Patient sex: M
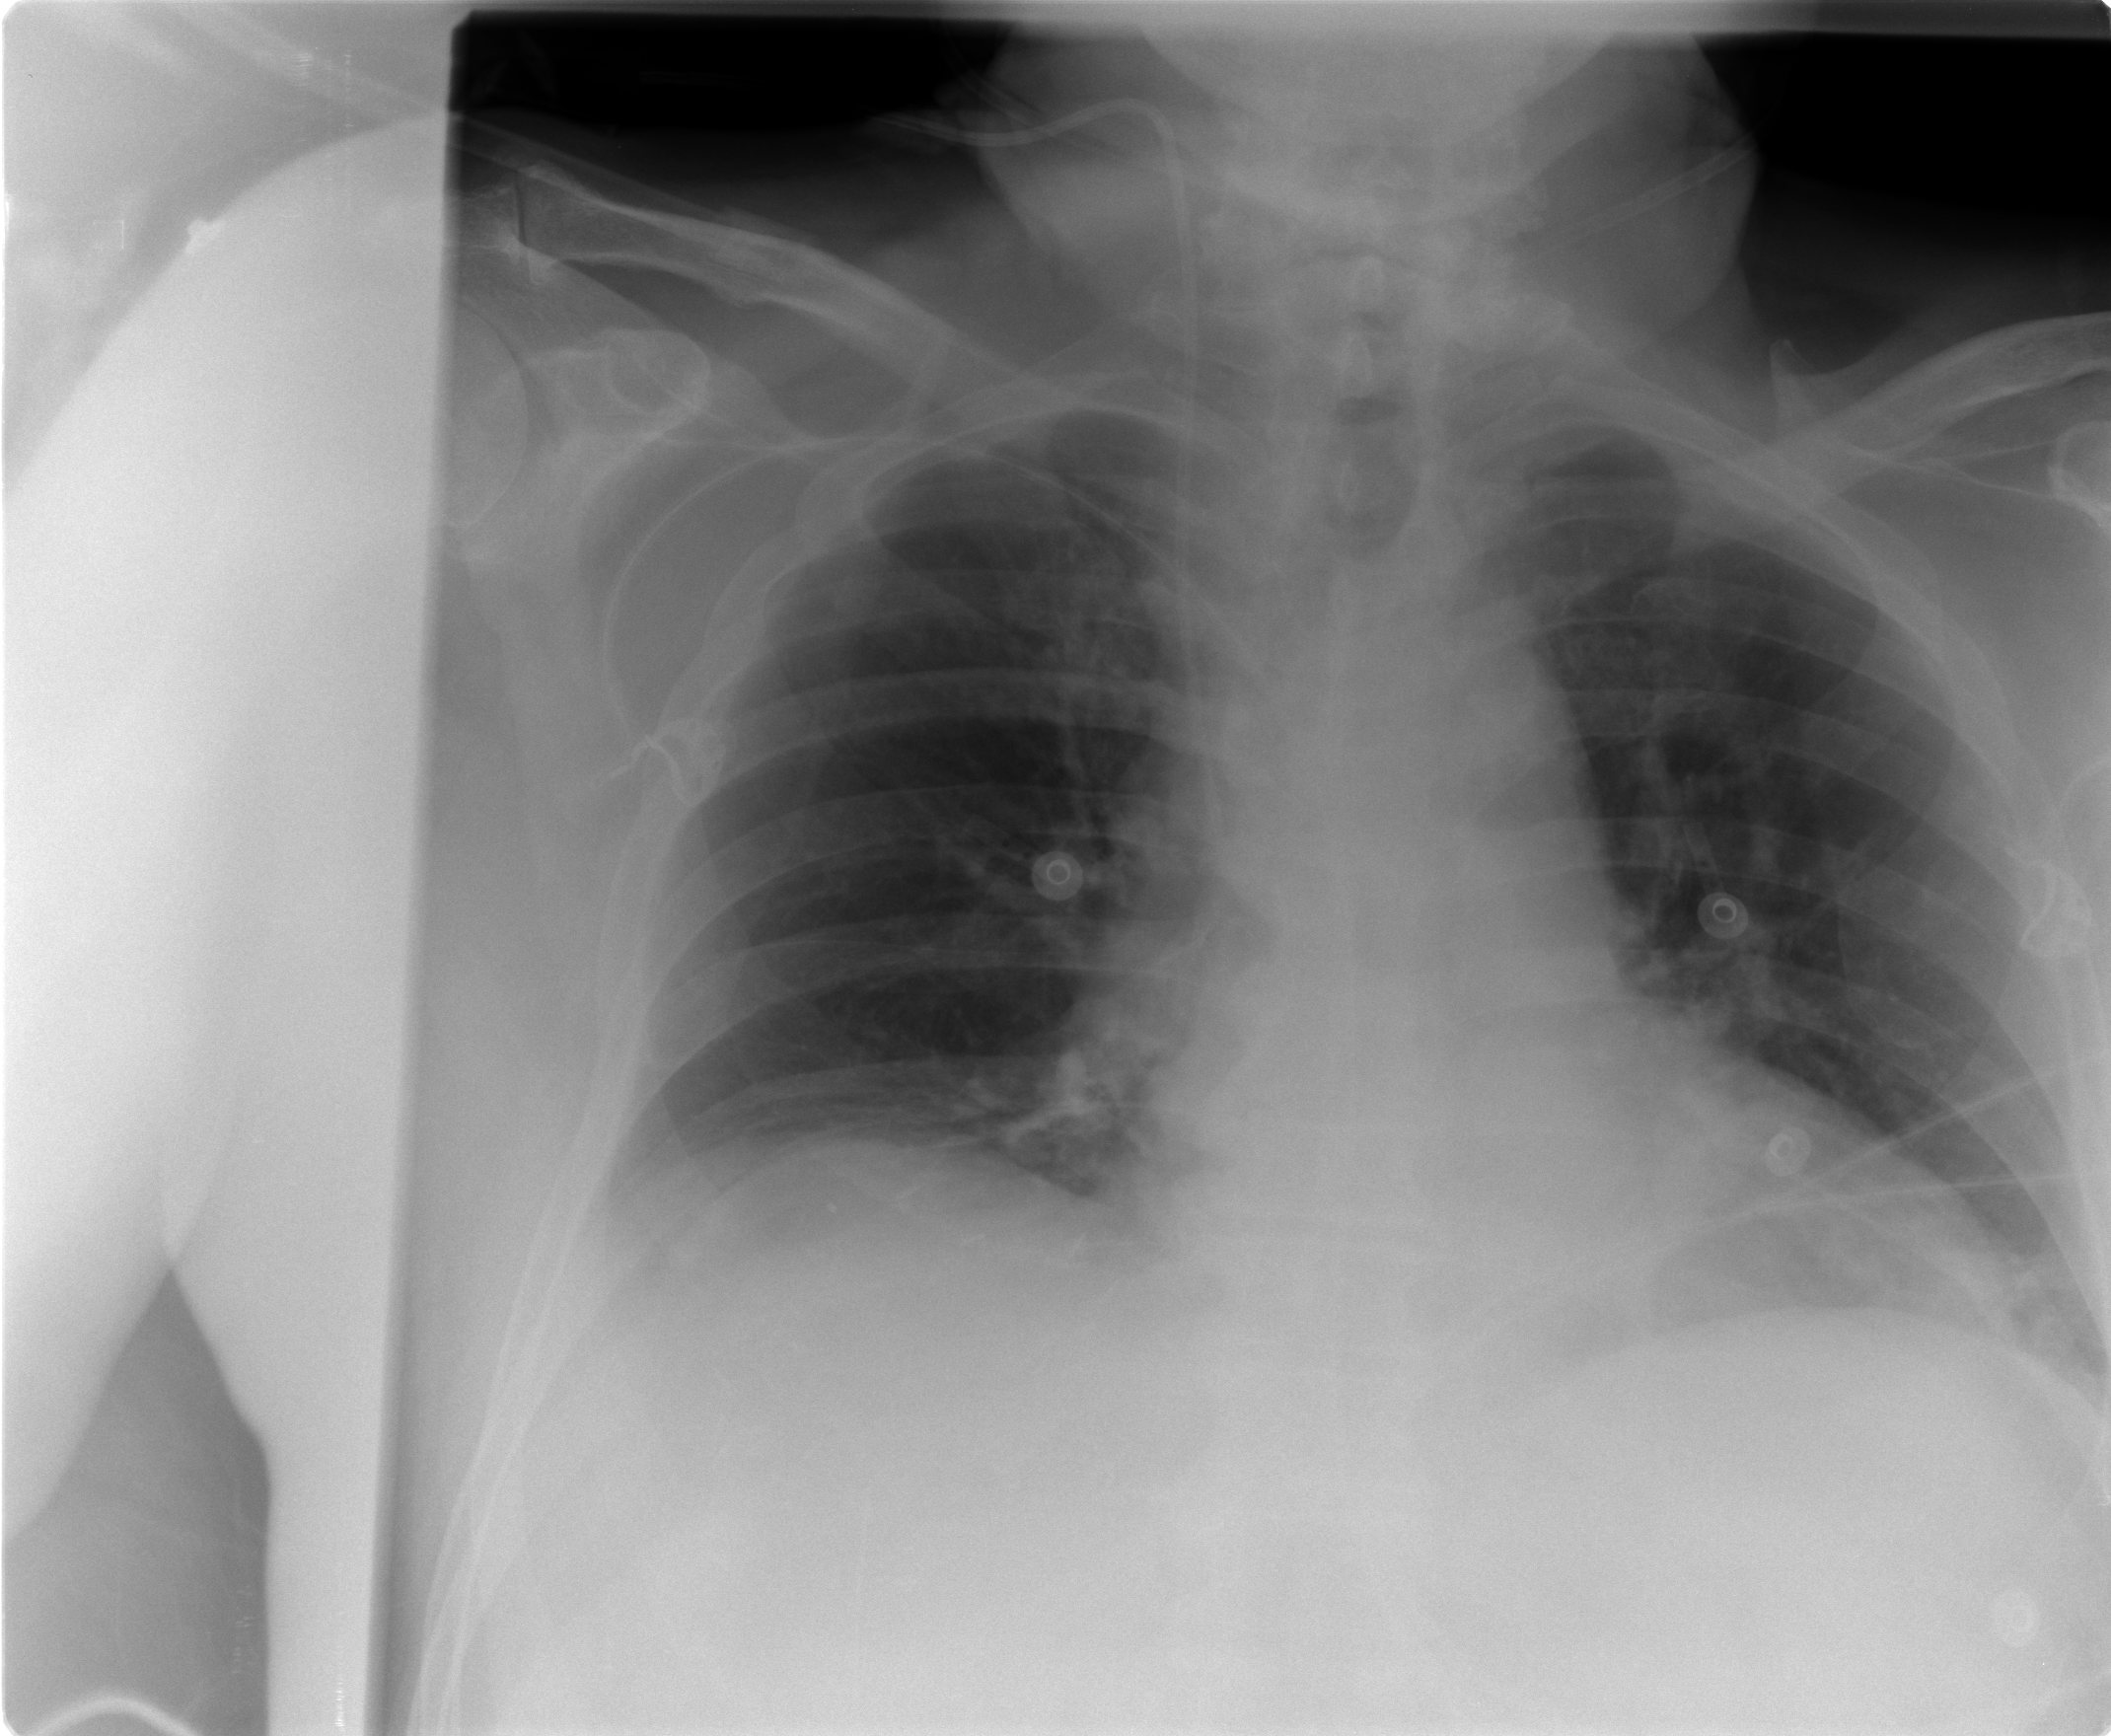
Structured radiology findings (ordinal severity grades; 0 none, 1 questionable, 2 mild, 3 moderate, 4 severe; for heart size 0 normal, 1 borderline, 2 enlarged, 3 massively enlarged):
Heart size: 0
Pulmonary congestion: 2
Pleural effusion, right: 0
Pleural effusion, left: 0
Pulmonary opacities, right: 0
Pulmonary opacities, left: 0
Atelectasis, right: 2
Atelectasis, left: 2